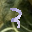
Label: 3